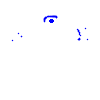
Particle: kaon